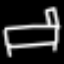
Label: bed